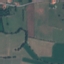
Label: Pasture